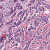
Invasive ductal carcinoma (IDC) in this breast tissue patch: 1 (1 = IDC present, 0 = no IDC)